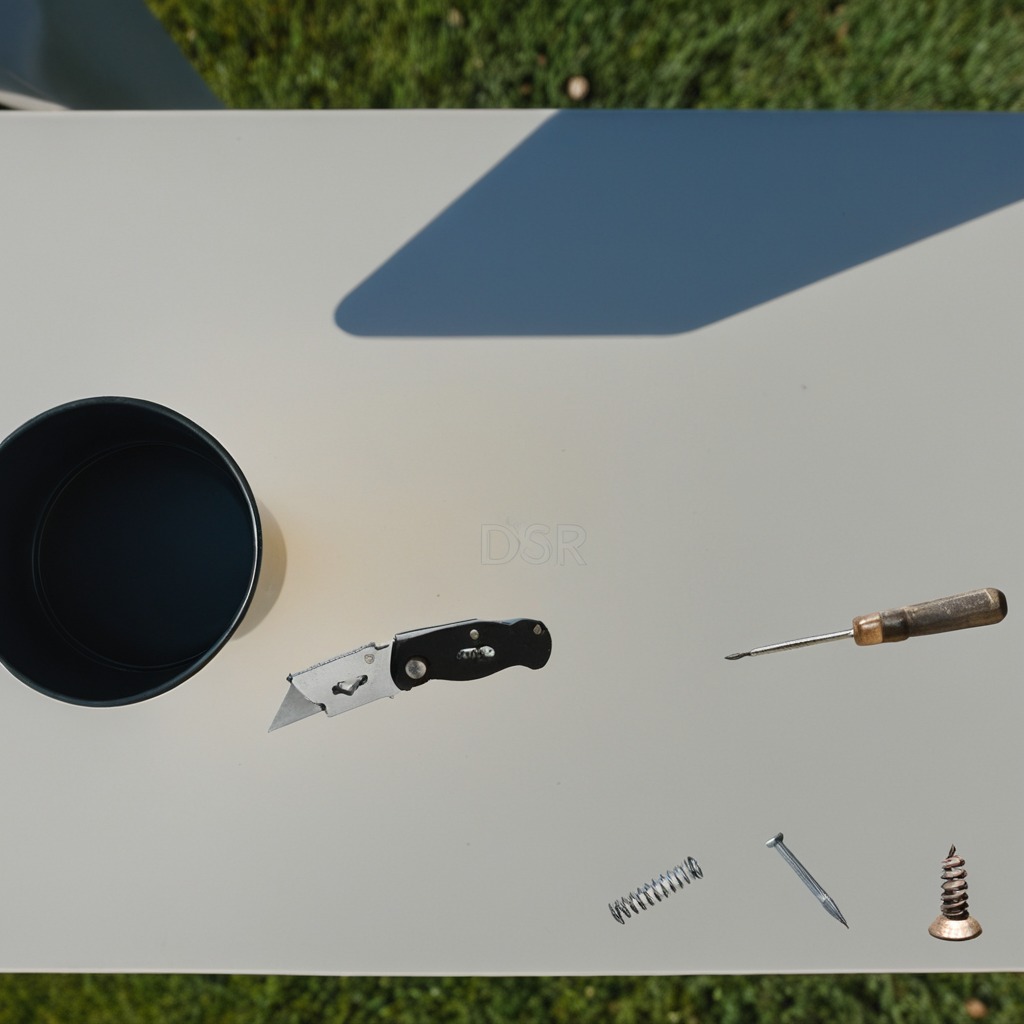
A utility knife, an iron nail, a coiled metal spring, and a screwdriver are lying on the textured surface.